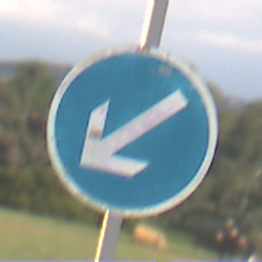
Verkehrszeichen: VorgeschriebeneVorbeifahrtLinks
Umgebung: Outdoor, Nature
Tageszeit: MorningAfternoon
Wetter: PartlyCloudy
Licht: Natural
Jahreszeit: NotSpecified
Kontrast: HighContrast